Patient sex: M
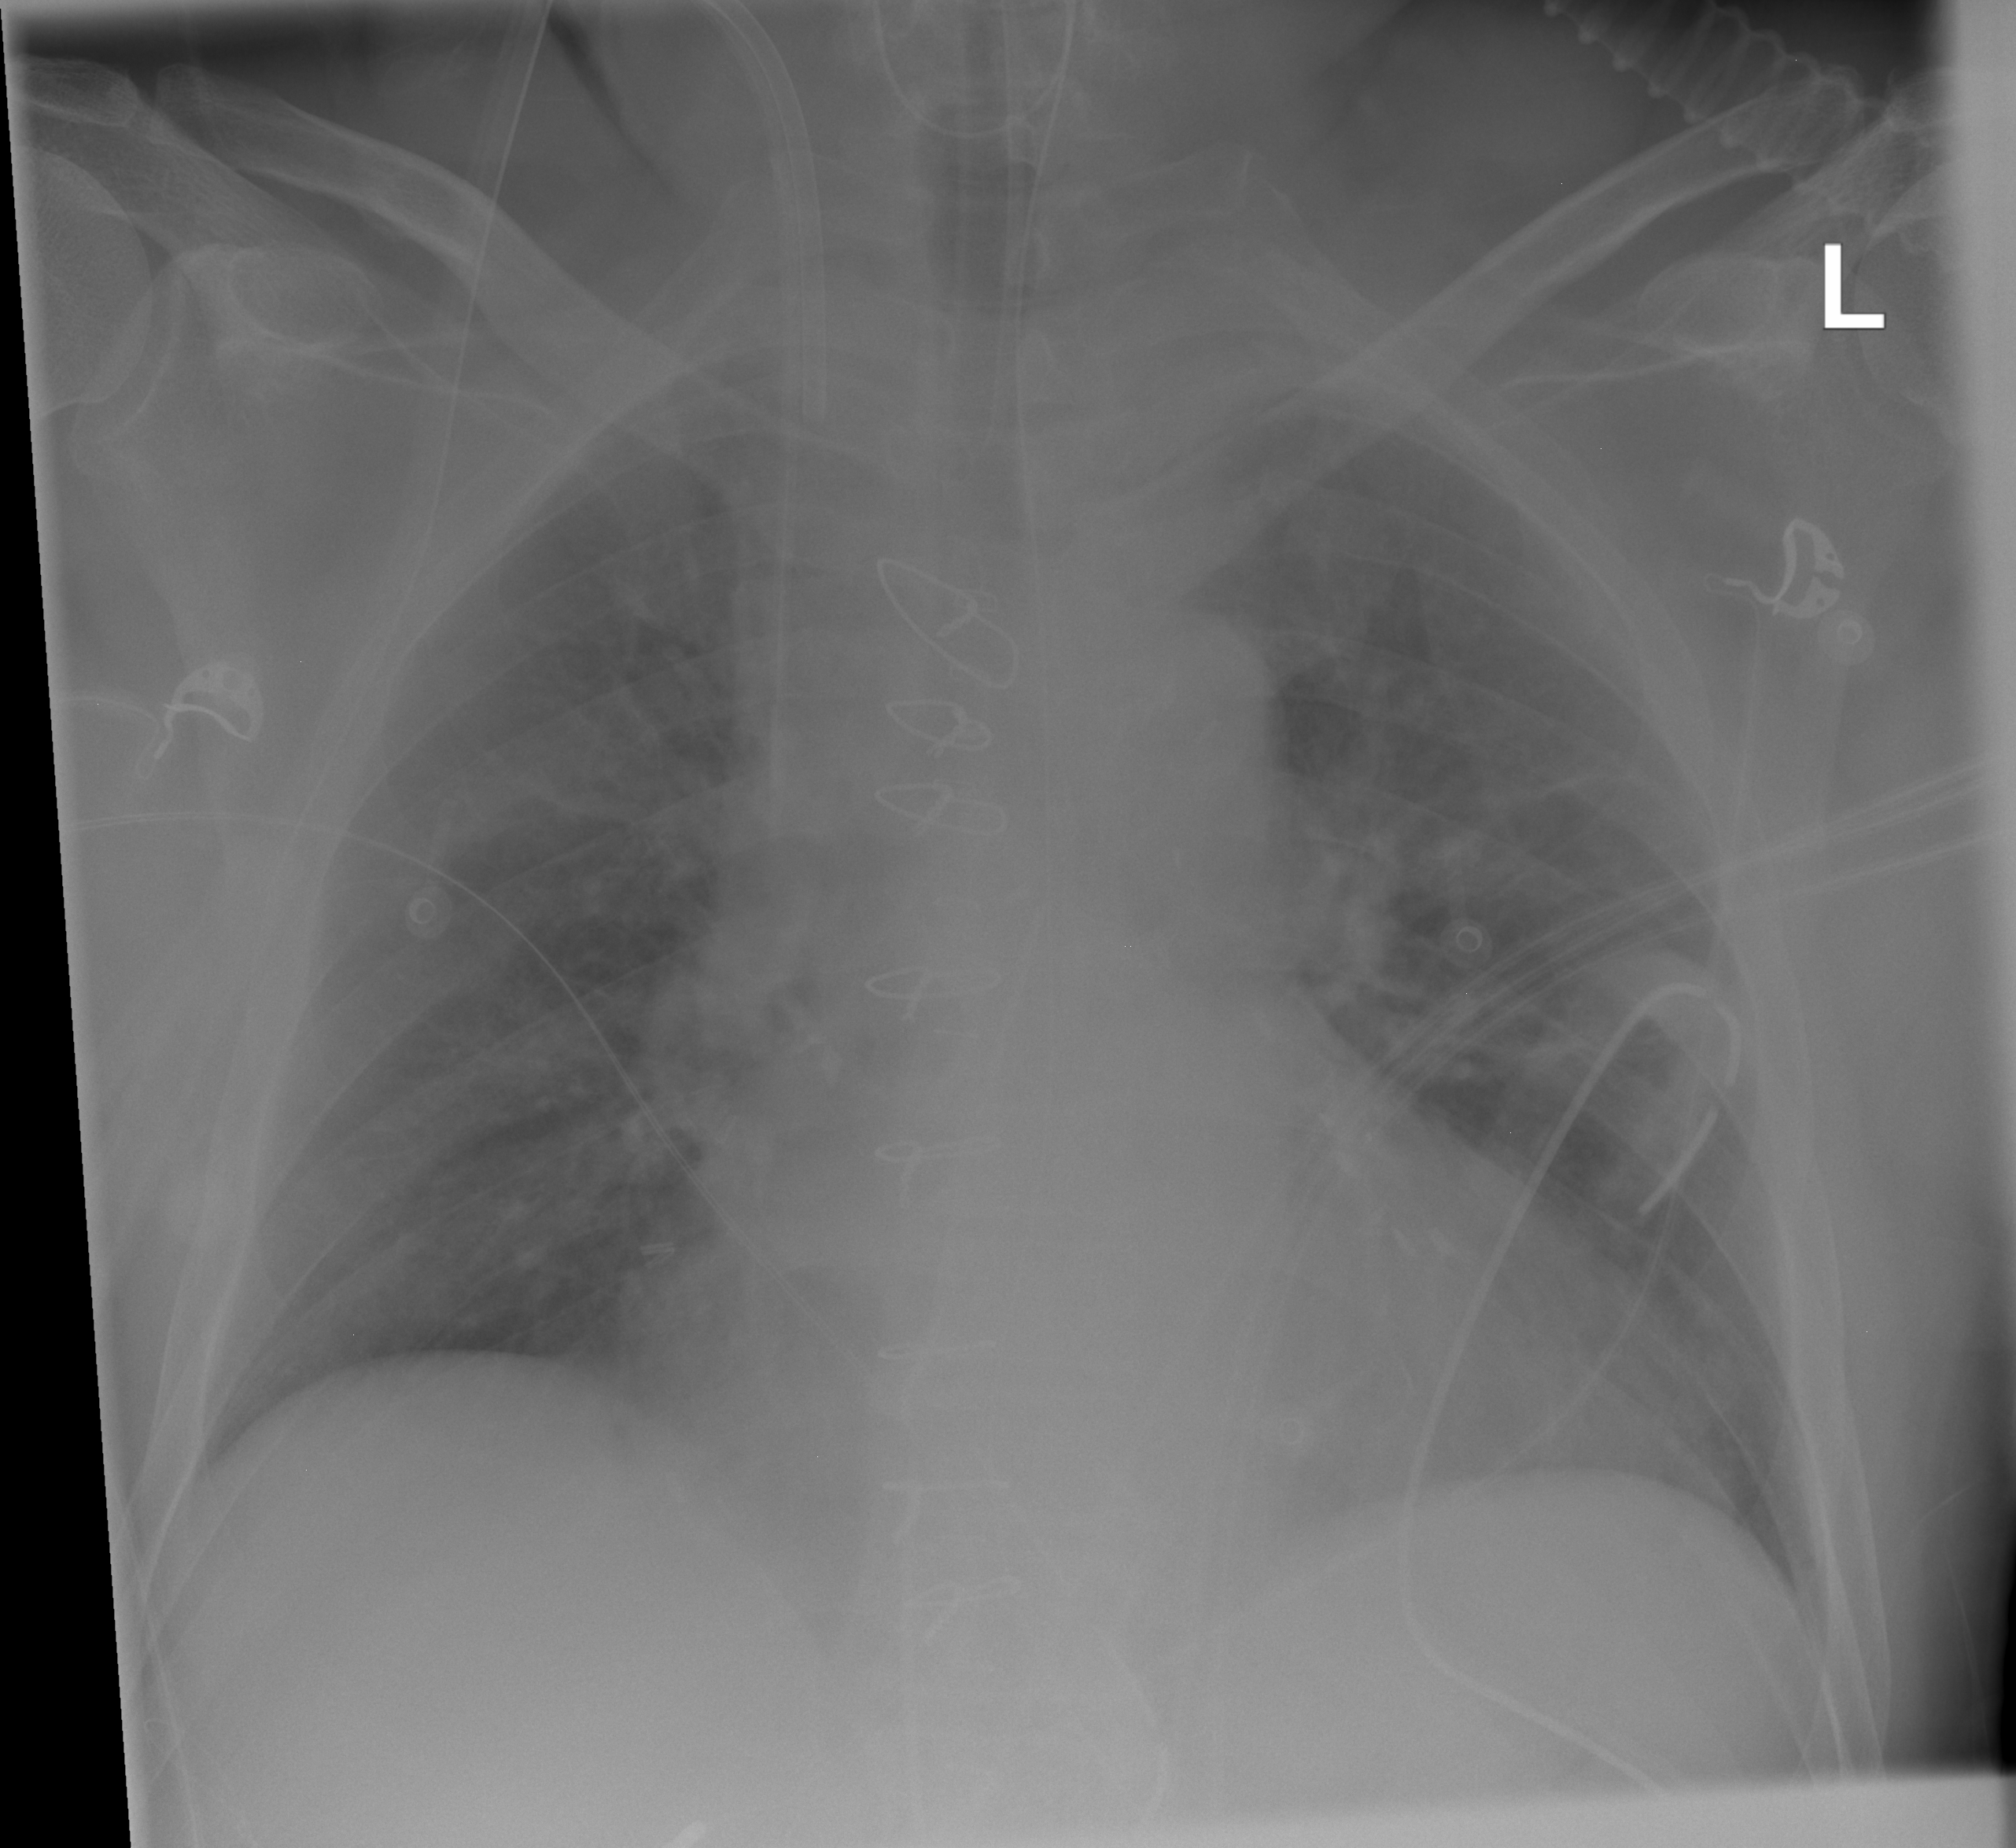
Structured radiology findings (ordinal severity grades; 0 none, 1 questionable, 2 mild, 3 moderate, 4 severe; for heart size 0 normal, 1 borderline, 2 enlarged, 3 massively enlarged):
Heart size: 2
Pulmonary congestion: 0
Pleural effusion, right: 0
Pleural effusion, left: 0
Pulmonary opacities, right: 0
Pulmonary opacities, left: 0
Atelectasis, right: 0
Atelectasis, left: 2